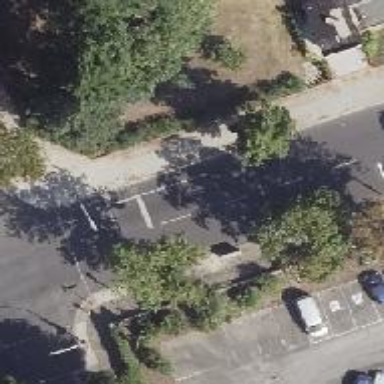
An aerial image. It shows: Tertiary road with asphalt surface and lane markings indicating parallel parking on the left side.